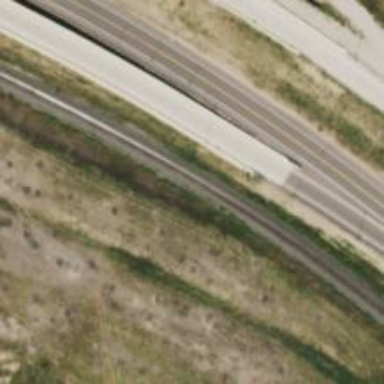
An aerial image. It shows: Primary link highway.